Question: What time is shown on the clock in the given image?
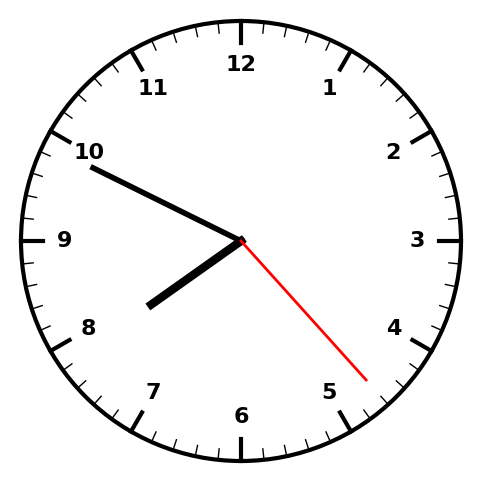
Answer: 07:49:23